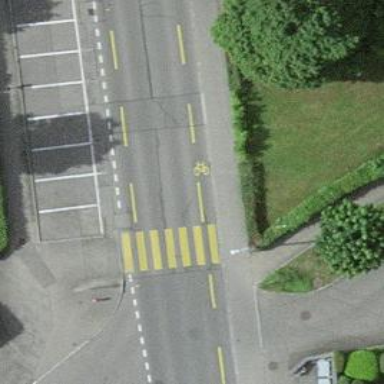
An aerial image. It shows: Marked road crossing.